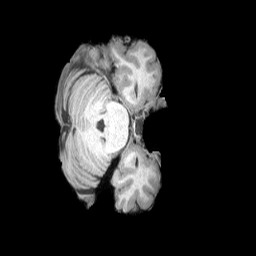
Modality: T1w
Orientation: axial
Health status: healthy